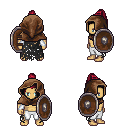
a pixel art fantasy rpg character, male body template, human, tanned skin, black tattered cape, white pants, ruby red long topknot hairstyle, cloth hood, white cloth bracers, shield, four views (front, back, left, right), 2x2 character sprite sheet, small pixel art, hard edges, no anti-aliasing